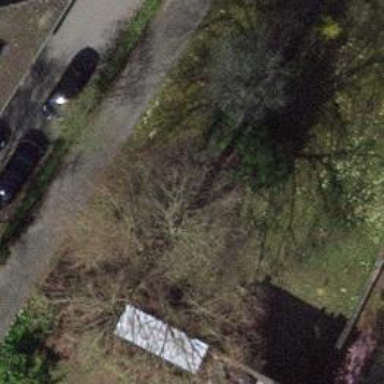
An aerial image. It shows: Deciduous broadleaved tree in garden.